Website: macys
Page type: newsletter-management
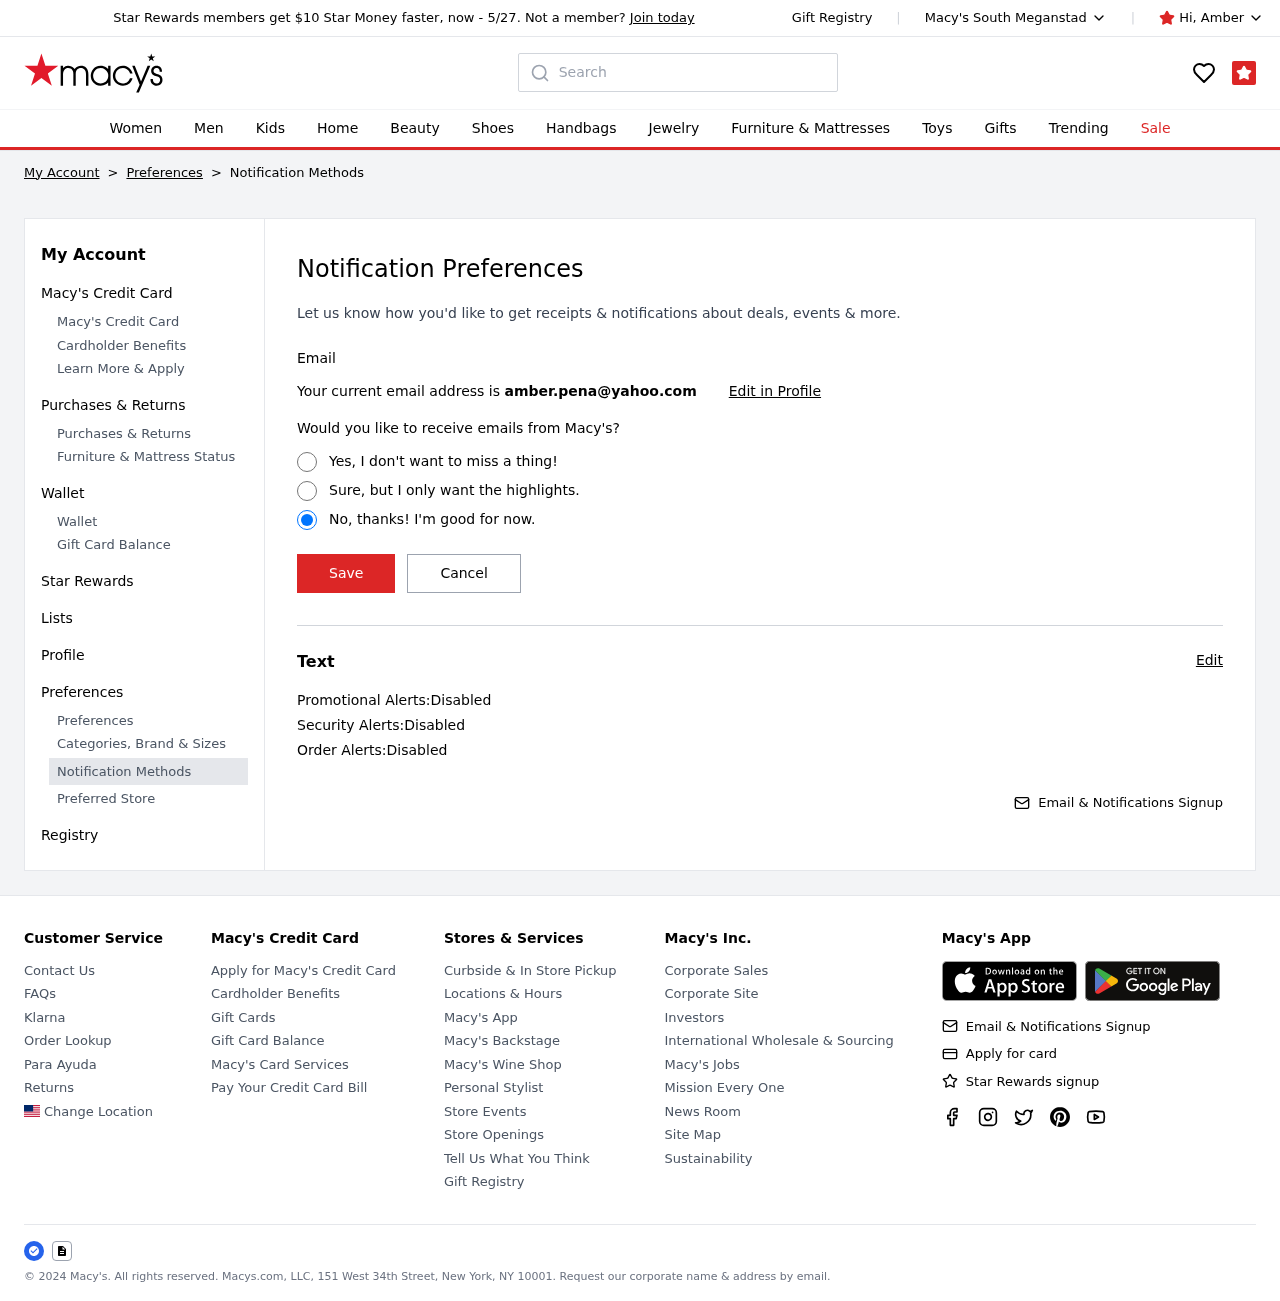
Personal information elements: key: PII_CITY
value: South Meganstad
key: PII_EMAIL
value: amber.pena@yahoo.com
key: PII_FIRSTNAME
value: Amber
Search elements: key: HEADER_SEARCH
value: Search